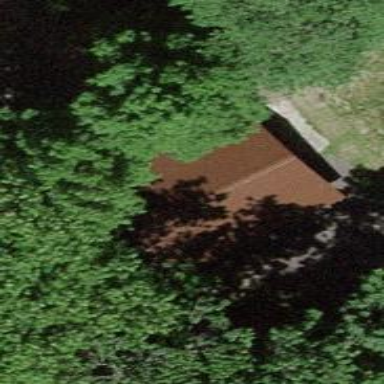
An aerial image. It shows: Farm auxiliary building.